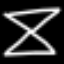
Label: hourglass